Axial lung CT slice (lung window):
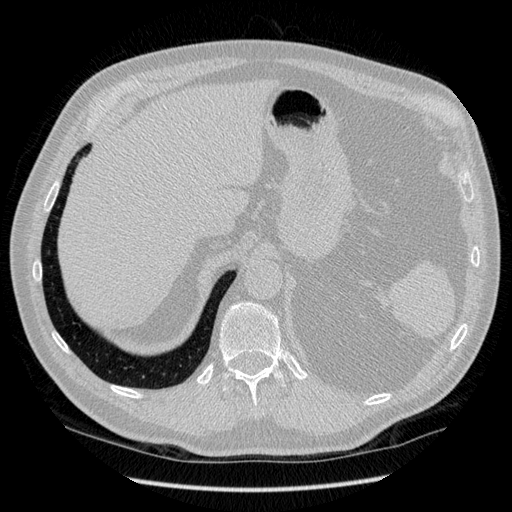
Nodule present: no